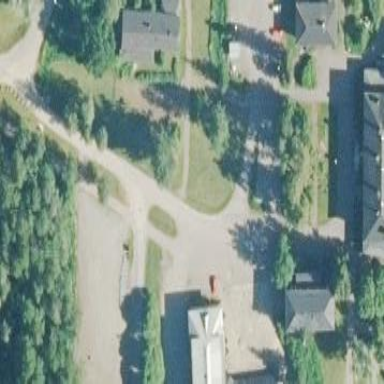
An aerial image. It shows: Parking area with asphalt surface.